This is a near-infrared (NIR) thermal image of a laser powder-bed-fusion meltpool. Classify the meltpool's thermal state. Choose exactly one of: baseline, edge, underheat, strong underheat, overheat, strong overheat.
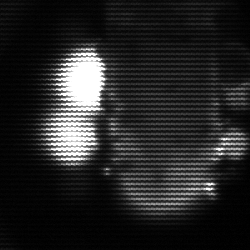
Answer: strong underheat